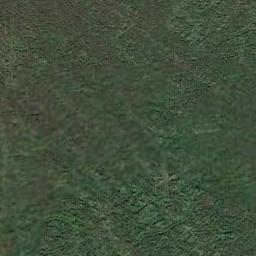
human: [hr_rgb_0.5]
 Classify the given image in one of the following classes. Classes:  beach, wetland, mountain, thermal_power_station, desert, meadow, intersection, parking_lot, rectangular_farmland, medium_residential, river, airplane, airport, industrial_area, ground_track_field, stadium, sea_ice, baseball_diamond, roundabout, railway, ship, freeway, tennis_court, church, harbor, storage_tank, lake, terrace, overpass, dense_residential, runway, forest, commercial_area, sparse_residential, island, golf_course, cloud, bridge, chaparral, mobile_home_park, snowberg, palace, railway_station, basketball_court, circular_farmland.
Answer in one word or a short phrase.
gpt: meadow